Question: I'm trying to compile my project but the compiler keeps giving the error that he can't find my resource file and so he can't compile
'''
jul 23, 2013 1:29:24 PM org.hibernate.cfg.Configuration addResource
INFO: HHH000221: Reading mappings from resource: src/main/resources/Movies.hbm.xml
Initial SessionFactory creation failed.org.hibernate.MappingNotFoundException: resource: src/main/resources/Movies.hbm.xml not found
Exception in thread "main" java.lang.ExceptionInInitializerError
at com.hp.videotheek.HibernateUtil.<clinit>(HibernateUtil.java:17)
at com.hp.videotheek.App.main(App.java:12)
Caused by: org.hibernate.MappingNotFoundException: resource: src/main/resources/Movies.hbm.xml not found
at org.hibernate.cfg.Configuration.addResource(Configuration.java:738)
at org.hibernate.cfg.Configuration.parseMappingElement(Configuration.java:2167)
at org.hibernate.cfg.Configuration.parseSessionFactory(Configuration.java:2139)
at org.hibernate.cfg.Configuration.doConfigure(Configuration.java:2119)
at org.hibernate.cfg.Configuration.doConfigure(Configuration.java:2072)
at org.hibernate.cfg.Configuration.configure(Configuration.java:1987)
at org.hibernate.cfg.Configuration.configure(Configuration.java:1966)
at com.hp.videotheek.HibernateUtil.<clinit>(HibernateUtil.java:13)
... 1 more
'''
hibernate.cfg.xml file, here he can't find the mapping resources but it's on the right place
'''
<!DOCTYPE hibernate-configuration PUBLIC
"-//Hibernate/Hibernate Configuration DTD 3.0//EN"
"http://hibernate.sourceforge.net/hibernate-configuration-3.0.dtd">
<hibernate-configuration>
<session-factory>
<!-- Database connection settings -->
<property name="connection.url">jdbc:postgresql://localhost:5432/postgres</property>
<property name="connection.driver_class">org.postgresql.Driver</property>
<property name="connection.username">postgres</property>
<property name="connection.password">****</property>
<property name="transaction.factory_class">org.hibernate.transaction.JDBCTransactionFactory</property>
<!-- SQL dialect -->
<property name="dialect">org.hibernate.dialect.PostgreSQLDialect</property>
<!-- Echo all executed SQL to stdout -->
<property name="show_sql">true</property>
<!-- Enable Hibernate's automatic session context management -->
<property name="current_session_context_class">thread</property>
<!-- Drop and re-create the database schema on startup -->
<property name="hbm2ddl.auto">create</property>
<mapping resource="src/main/resources/Movies.hbm.xml"/>
</session-factory>
</hibernate-configuration>
'''
Movies.hbm.xml
'''
<?xml version="1.0"?>
<!DOCTYPE hibernate-mapping PUBLIC
"-//Hibernate/Hibernate Mapping DTD 3.0//EN"
"http://www.hibernate.org/dtd/hibernate-mapping-3.0.dtd">
<hibernate-mapping package="com.hp.videotheek">
<class name="Movies" table="movies">
<id name="movie_id" column="movie_id">
<generator class="increment"/>
</id>
<property name="movie_name" type="string" column="movie_name"/>
</class>
</hibernate-mapping>
'''
In the screenshot you can see how I have set my mapping and where the files are in my my project

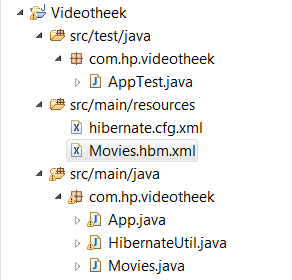
Answer: I fixed my own problem instead of giving the hug url I just gave in mapping
'''
<mapping resource="Movies.hbm.xml"/>
'''
So now he just looks in the same map as the hibernate.cfg.xml file and he will find it immediatly